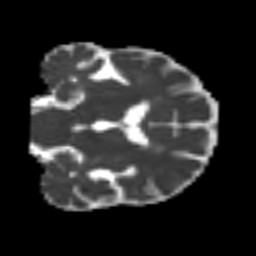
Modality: MD
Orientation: coronal
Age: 74
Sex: male
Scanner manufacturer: siemens
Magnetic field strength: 3 T
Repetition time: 4.987 s
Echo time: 0.0792 s